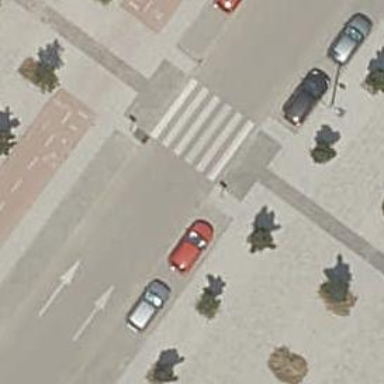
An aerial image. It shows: Uncontrolled crossing on the road.